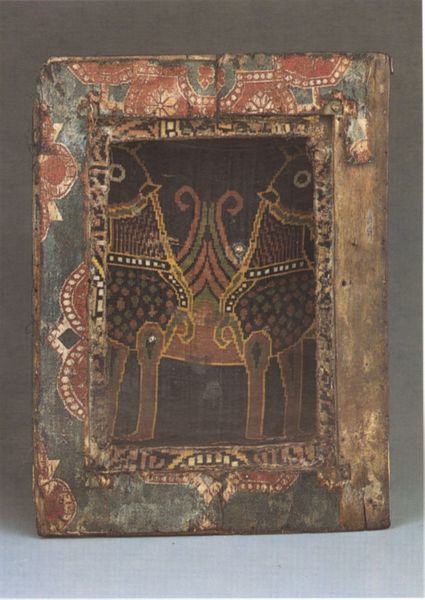
Titel: Tragaltar aus San Millán de la Cogolla
Institution: Madrid, Museo Arqueologico Nacional
Schlagwörter: blau, flügel, kopf, vogel, weiß, grün, braun, bunt, holz, schwarz, rot, tier, tiere, muster, ornament, augen, rahmen, bild, vögel, auge, gold, stickerei, beine, schweif, rand, dekor, bronze, buch, stilisiert, mosaik, einband, fragment, löwen, rehe, greif, löwe, textil, ägyptisch, heraldik, webkunst, rahmenägyptisch